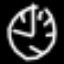
Label: clock